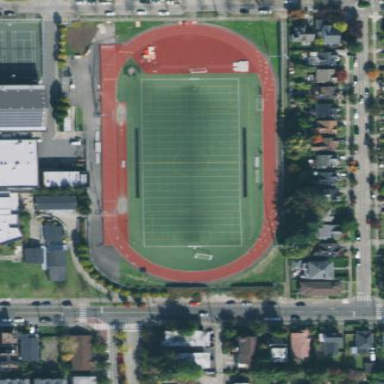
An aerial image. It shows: American football pitch for leisure and sport activities.